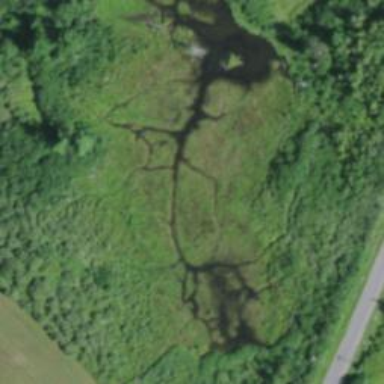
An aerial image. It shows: Marshy wetland area.